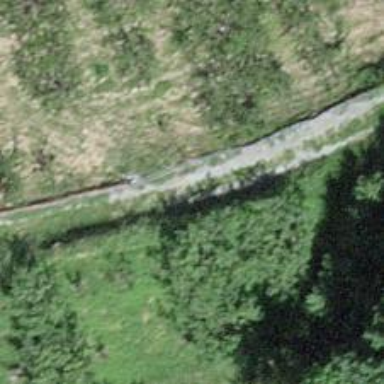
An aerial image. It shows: Track with grass surface. The track type is grade3.